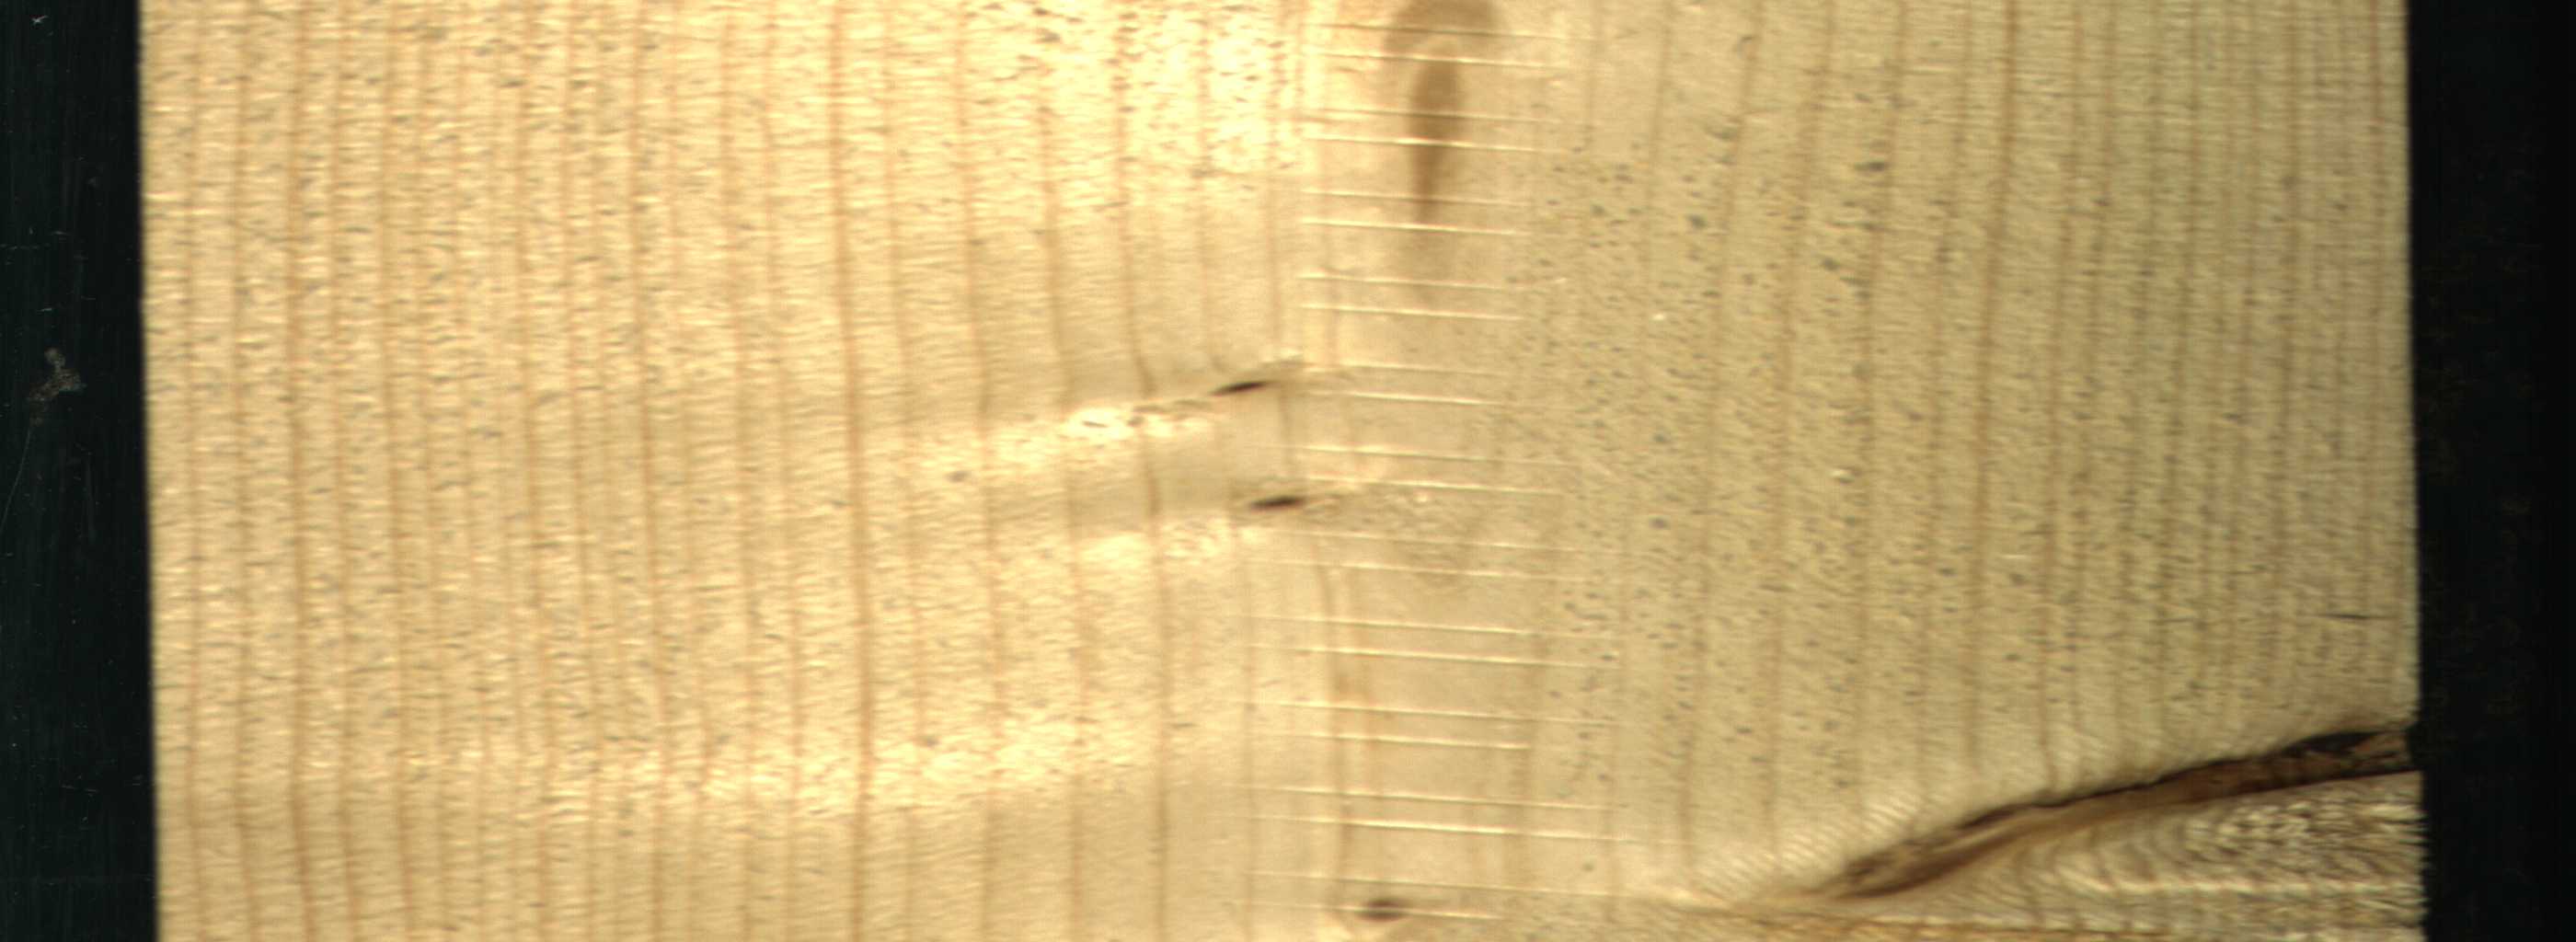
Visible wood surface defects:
Knot_missing
Knot_missing
Dead_Knot
Live_Knot
Live_Knot